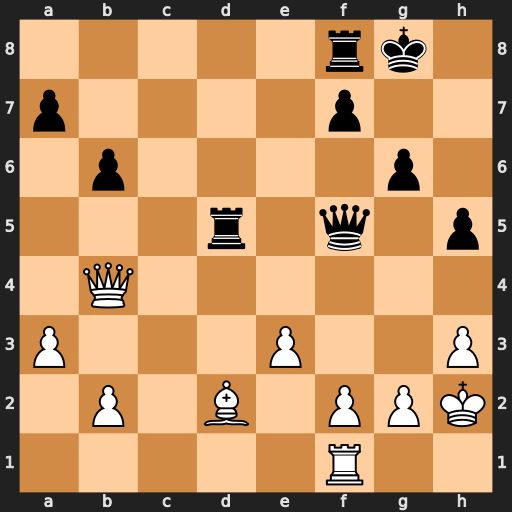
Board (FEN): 5rk1/p4p2/1p4p1/3r1q1p/1Q6/P3P2P/1P1B1PPK/5R2
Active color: w
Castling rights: -
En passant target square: -
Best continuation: e4 a5 Qxf8+ Kxf8 Bh6+ Ke7 exf5